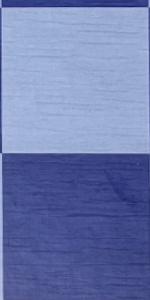
Label: Empty